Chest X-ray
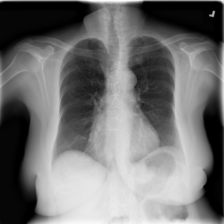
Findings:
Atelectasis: negative
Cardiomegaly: positive
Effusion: negative
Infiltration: negative
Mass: negative
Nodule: negative
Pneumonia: negative
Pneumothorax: negative
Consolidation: negative
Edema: negative
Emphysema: negative
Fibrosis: negative
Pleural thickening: negative
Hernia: negative